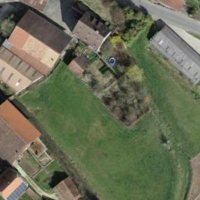
EUNIS habitat code: 54
Species observed at this site:
Symphoricarpos albus